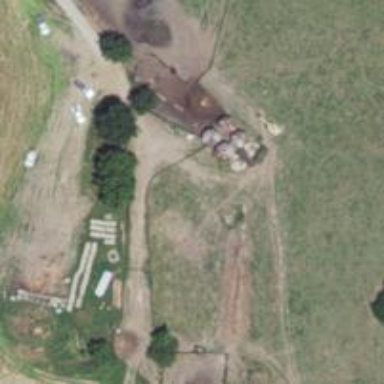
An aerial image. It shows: Silo.